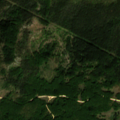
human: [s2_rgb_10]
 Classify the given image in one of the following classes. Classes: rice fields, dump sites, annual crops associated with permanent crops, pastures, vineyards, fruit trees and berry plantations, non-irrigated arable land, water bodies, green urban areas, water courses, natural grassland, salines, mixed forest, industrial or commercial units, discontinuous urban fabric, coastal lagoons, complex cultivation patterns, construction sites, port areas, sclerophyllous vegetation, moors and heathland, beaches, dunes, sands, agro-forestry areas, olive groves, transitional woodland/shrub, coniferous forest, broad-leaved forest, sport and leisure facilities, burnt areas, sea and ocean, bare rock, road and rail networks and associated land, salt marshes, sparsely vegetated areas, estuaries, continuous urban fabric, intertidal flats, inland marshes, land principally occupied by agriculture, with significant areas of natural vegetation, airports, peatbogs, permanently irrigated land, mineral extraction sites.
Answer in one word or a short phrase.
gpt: broad-leaved forest, coniferous forest, natural grassland, transitional woodland/shrub